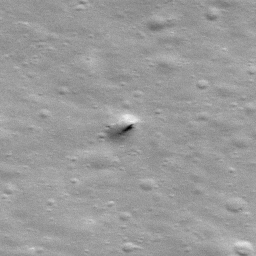
Pit: Stevinus 10
Host crater: Stevinus
Host type: impact_melt
Lunar coordinates: latitude -32.938, longitude 54.738